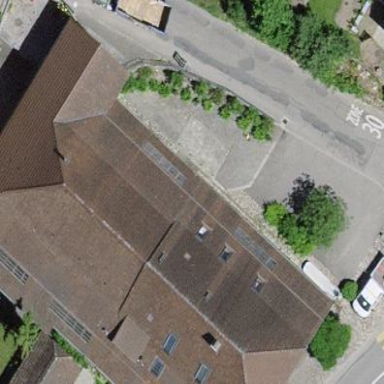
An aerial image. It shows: Farm building.